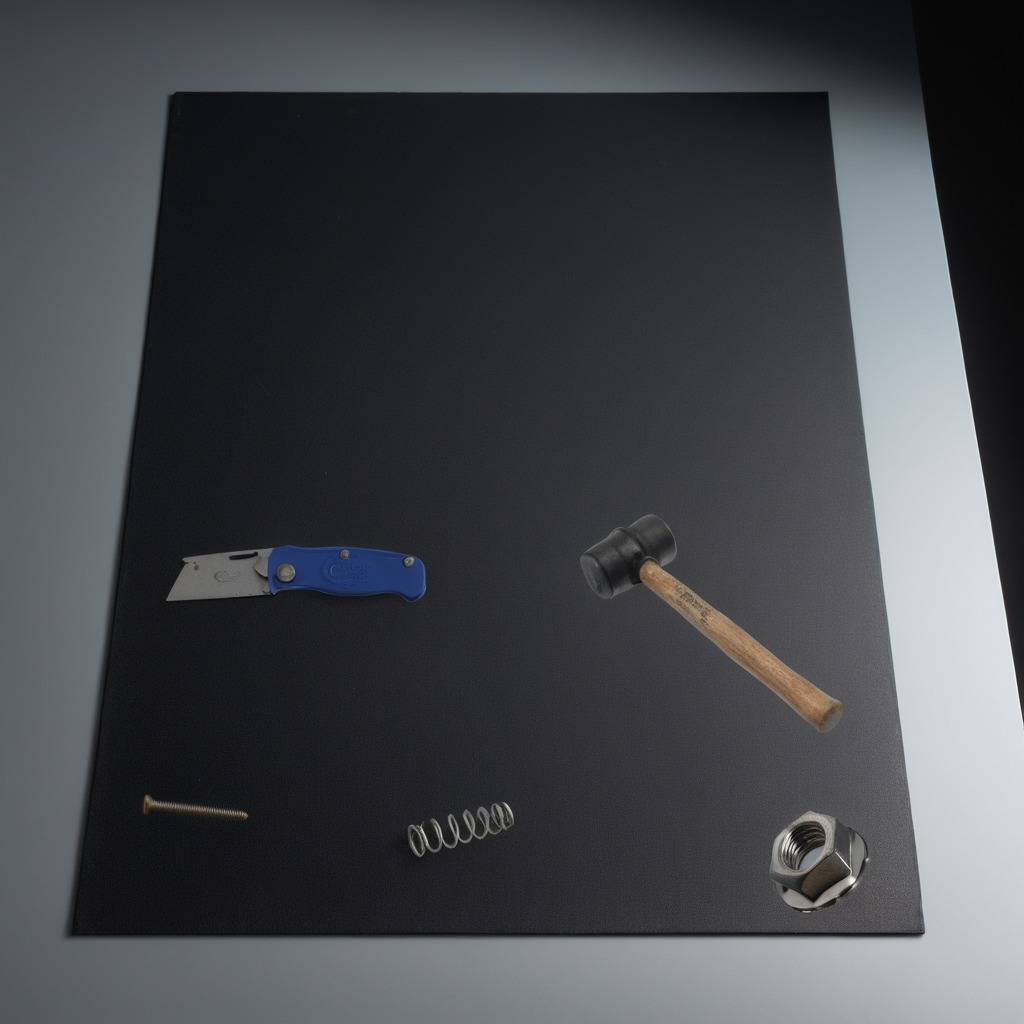
A utility knife, a metal machine screw, a hammer, a coiled metal spring, and a metal nut are lying on the clean granite tabletop covered with a black rubber mat inside a workshop under bright overhead lighting crisp shadows high clarity worn but beneath the mat.